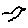
Label: bird